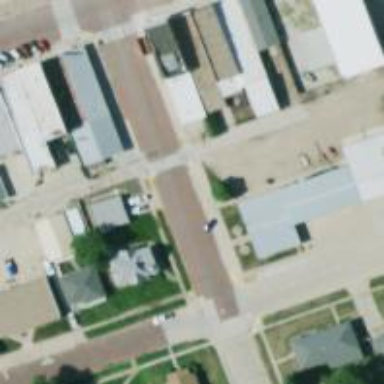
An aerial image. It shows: Alley classified as service road.